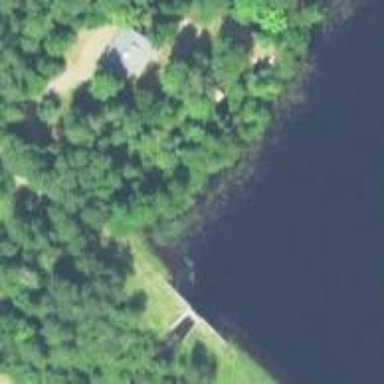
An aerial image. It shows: Dam across waterway.